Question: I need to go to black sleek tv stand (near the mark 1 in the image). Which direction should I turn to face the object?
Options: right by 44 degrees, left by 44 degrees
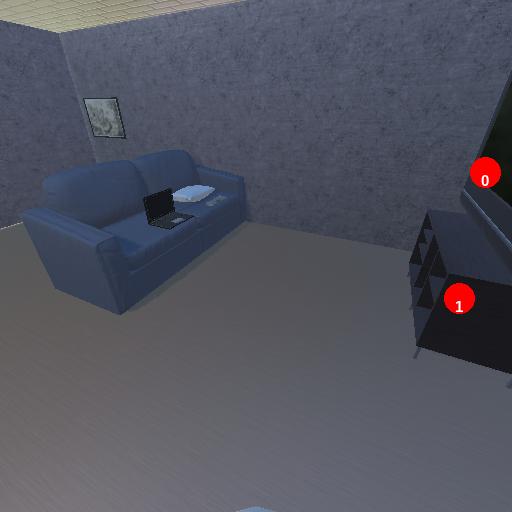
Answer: right by 44 degrees